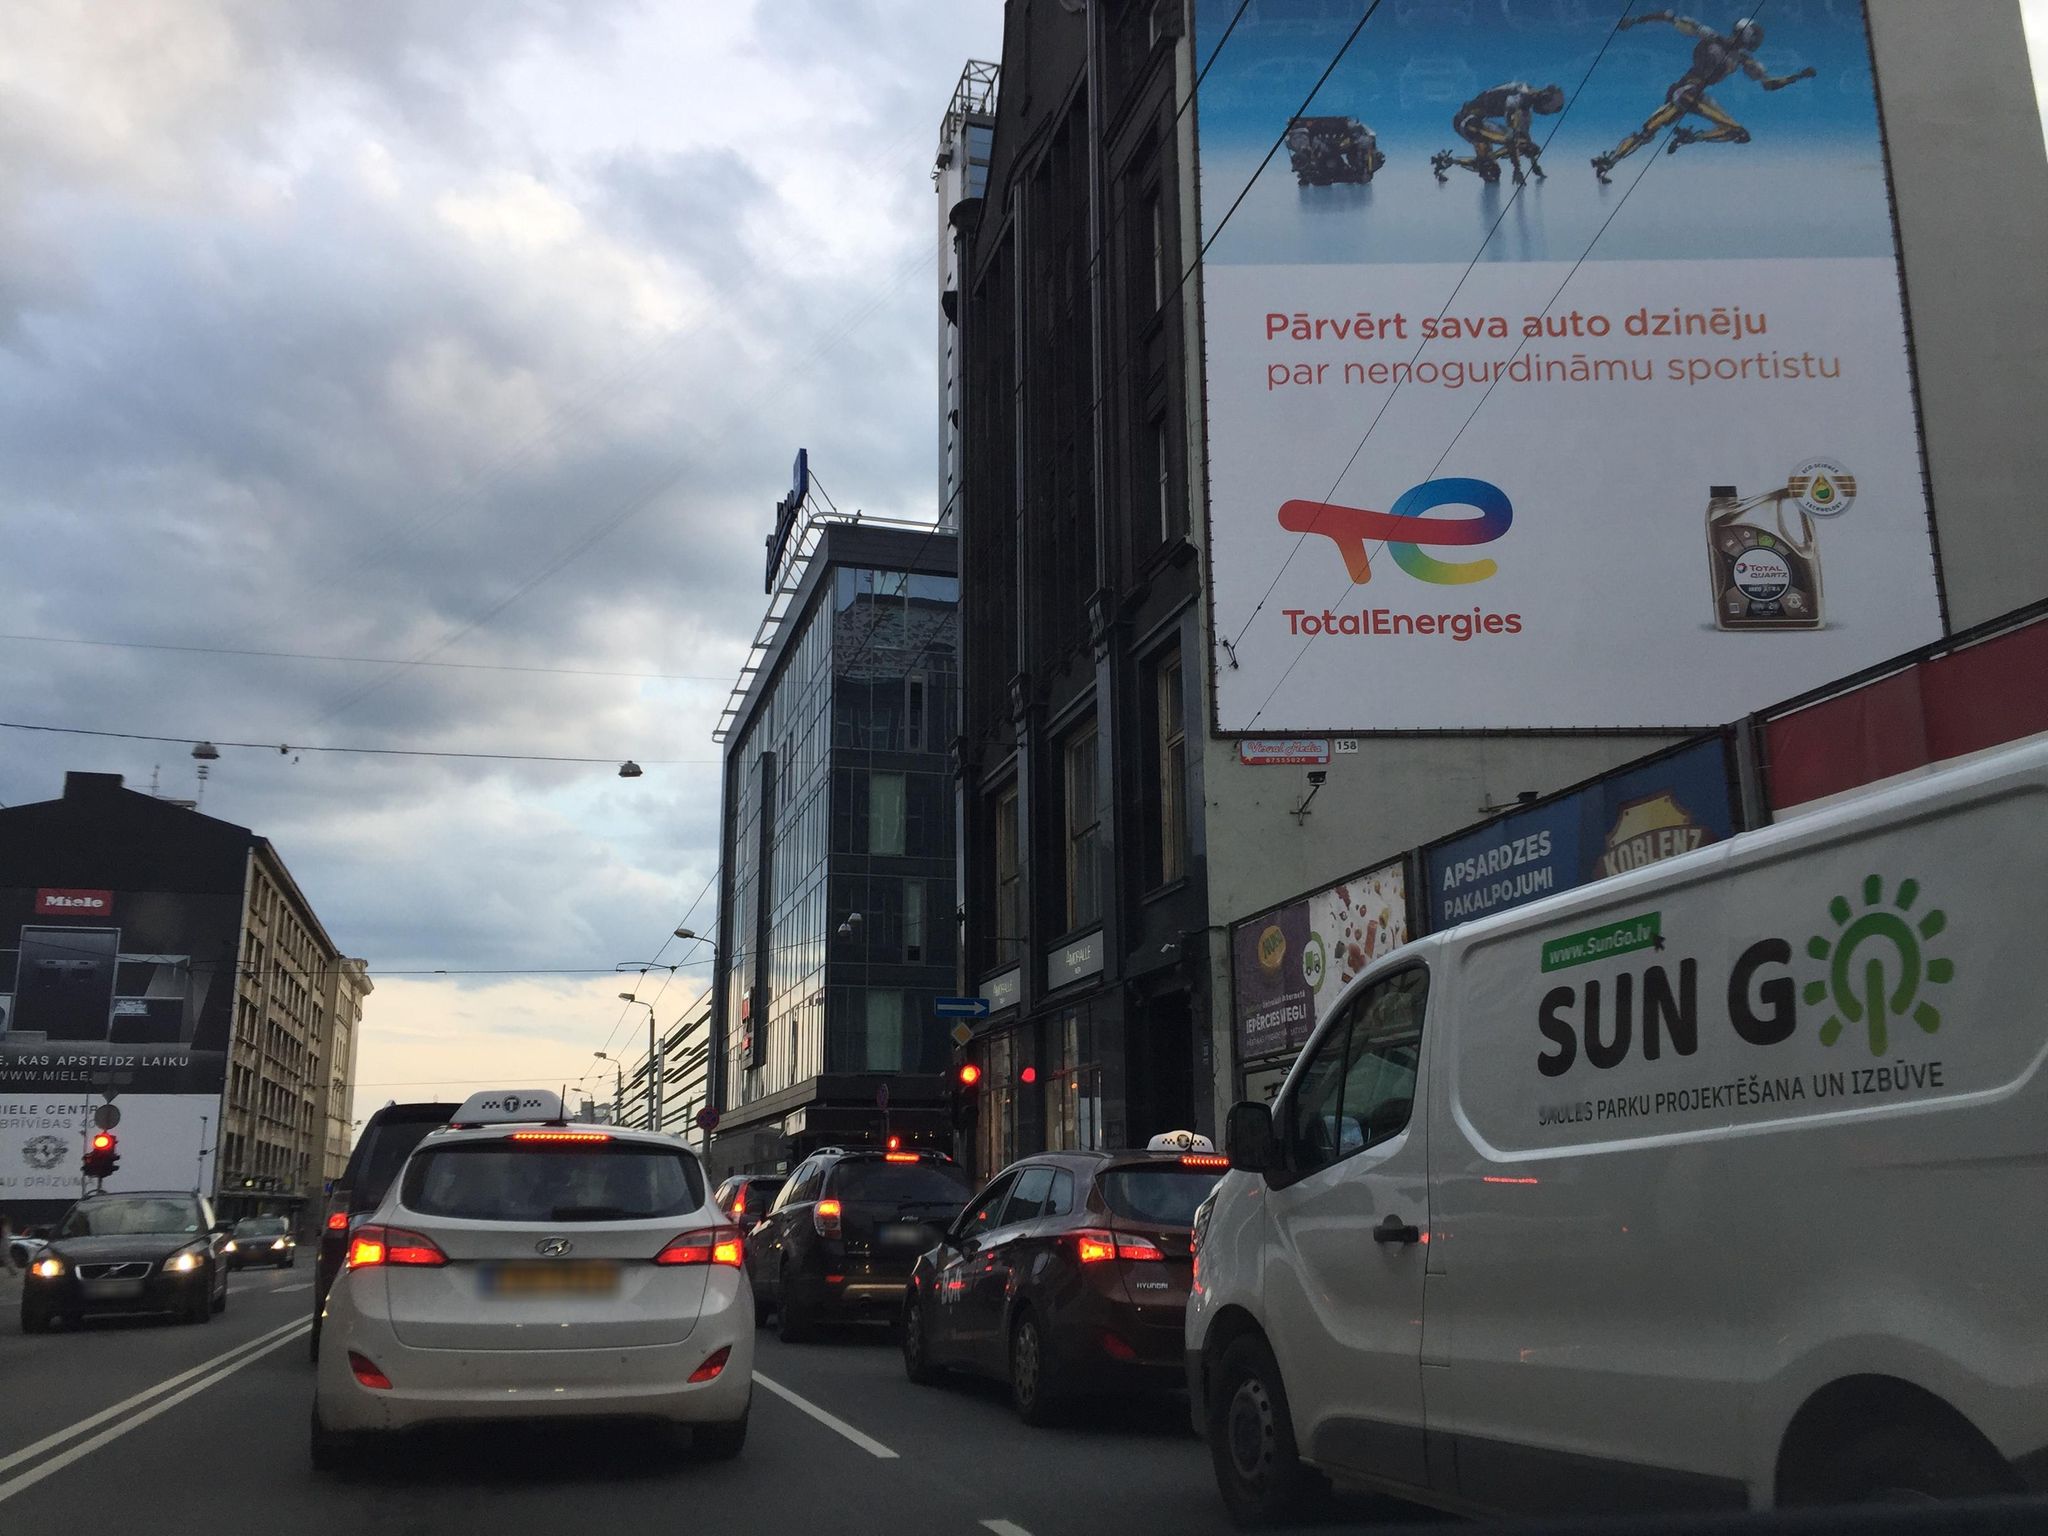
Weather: cloudy
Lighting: day
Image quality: good
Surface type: driving surface
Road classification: trunk
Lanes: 4
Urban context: urban centre
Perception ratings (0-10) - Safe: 6.6, Lively: 7.76, Beautiful: 5.45, Boring: 1.26, Depressing: 4.83, Wealthy: 8.24